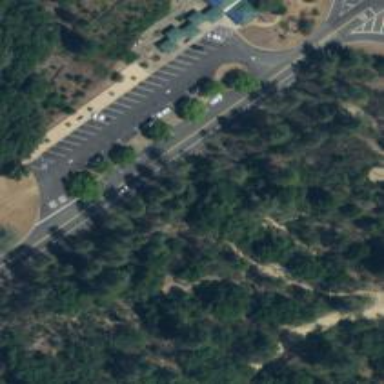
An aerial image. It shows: Parking area.